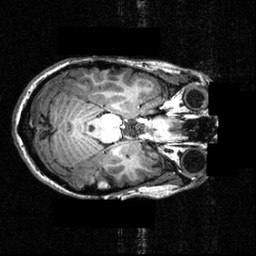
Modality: T1w
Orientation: axial
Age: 24
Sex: female
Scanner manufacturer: siemens
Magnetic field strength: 3.951 T
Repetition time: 1.5 s
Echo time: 0.00335 s